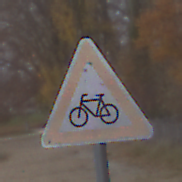
Verkehrszeichen: RadverkehrRechts
Umgebung: Outdoor, Nature
Tageszeit: MorningAfternoon
Wetter: Overcast
Licht: Natural
Jahreszeit: NotSpecified
Kontrast: LowContrast